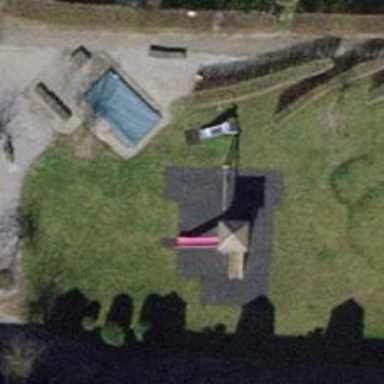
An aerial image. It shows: Playground featuring slide.